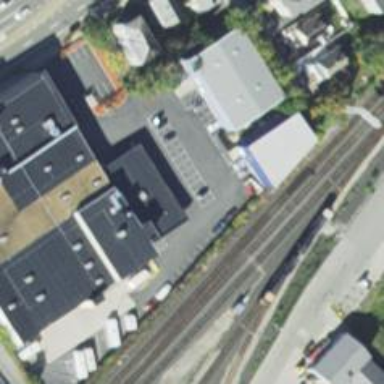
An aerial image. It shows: Railway junction.